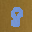
Label: 8